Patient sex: M
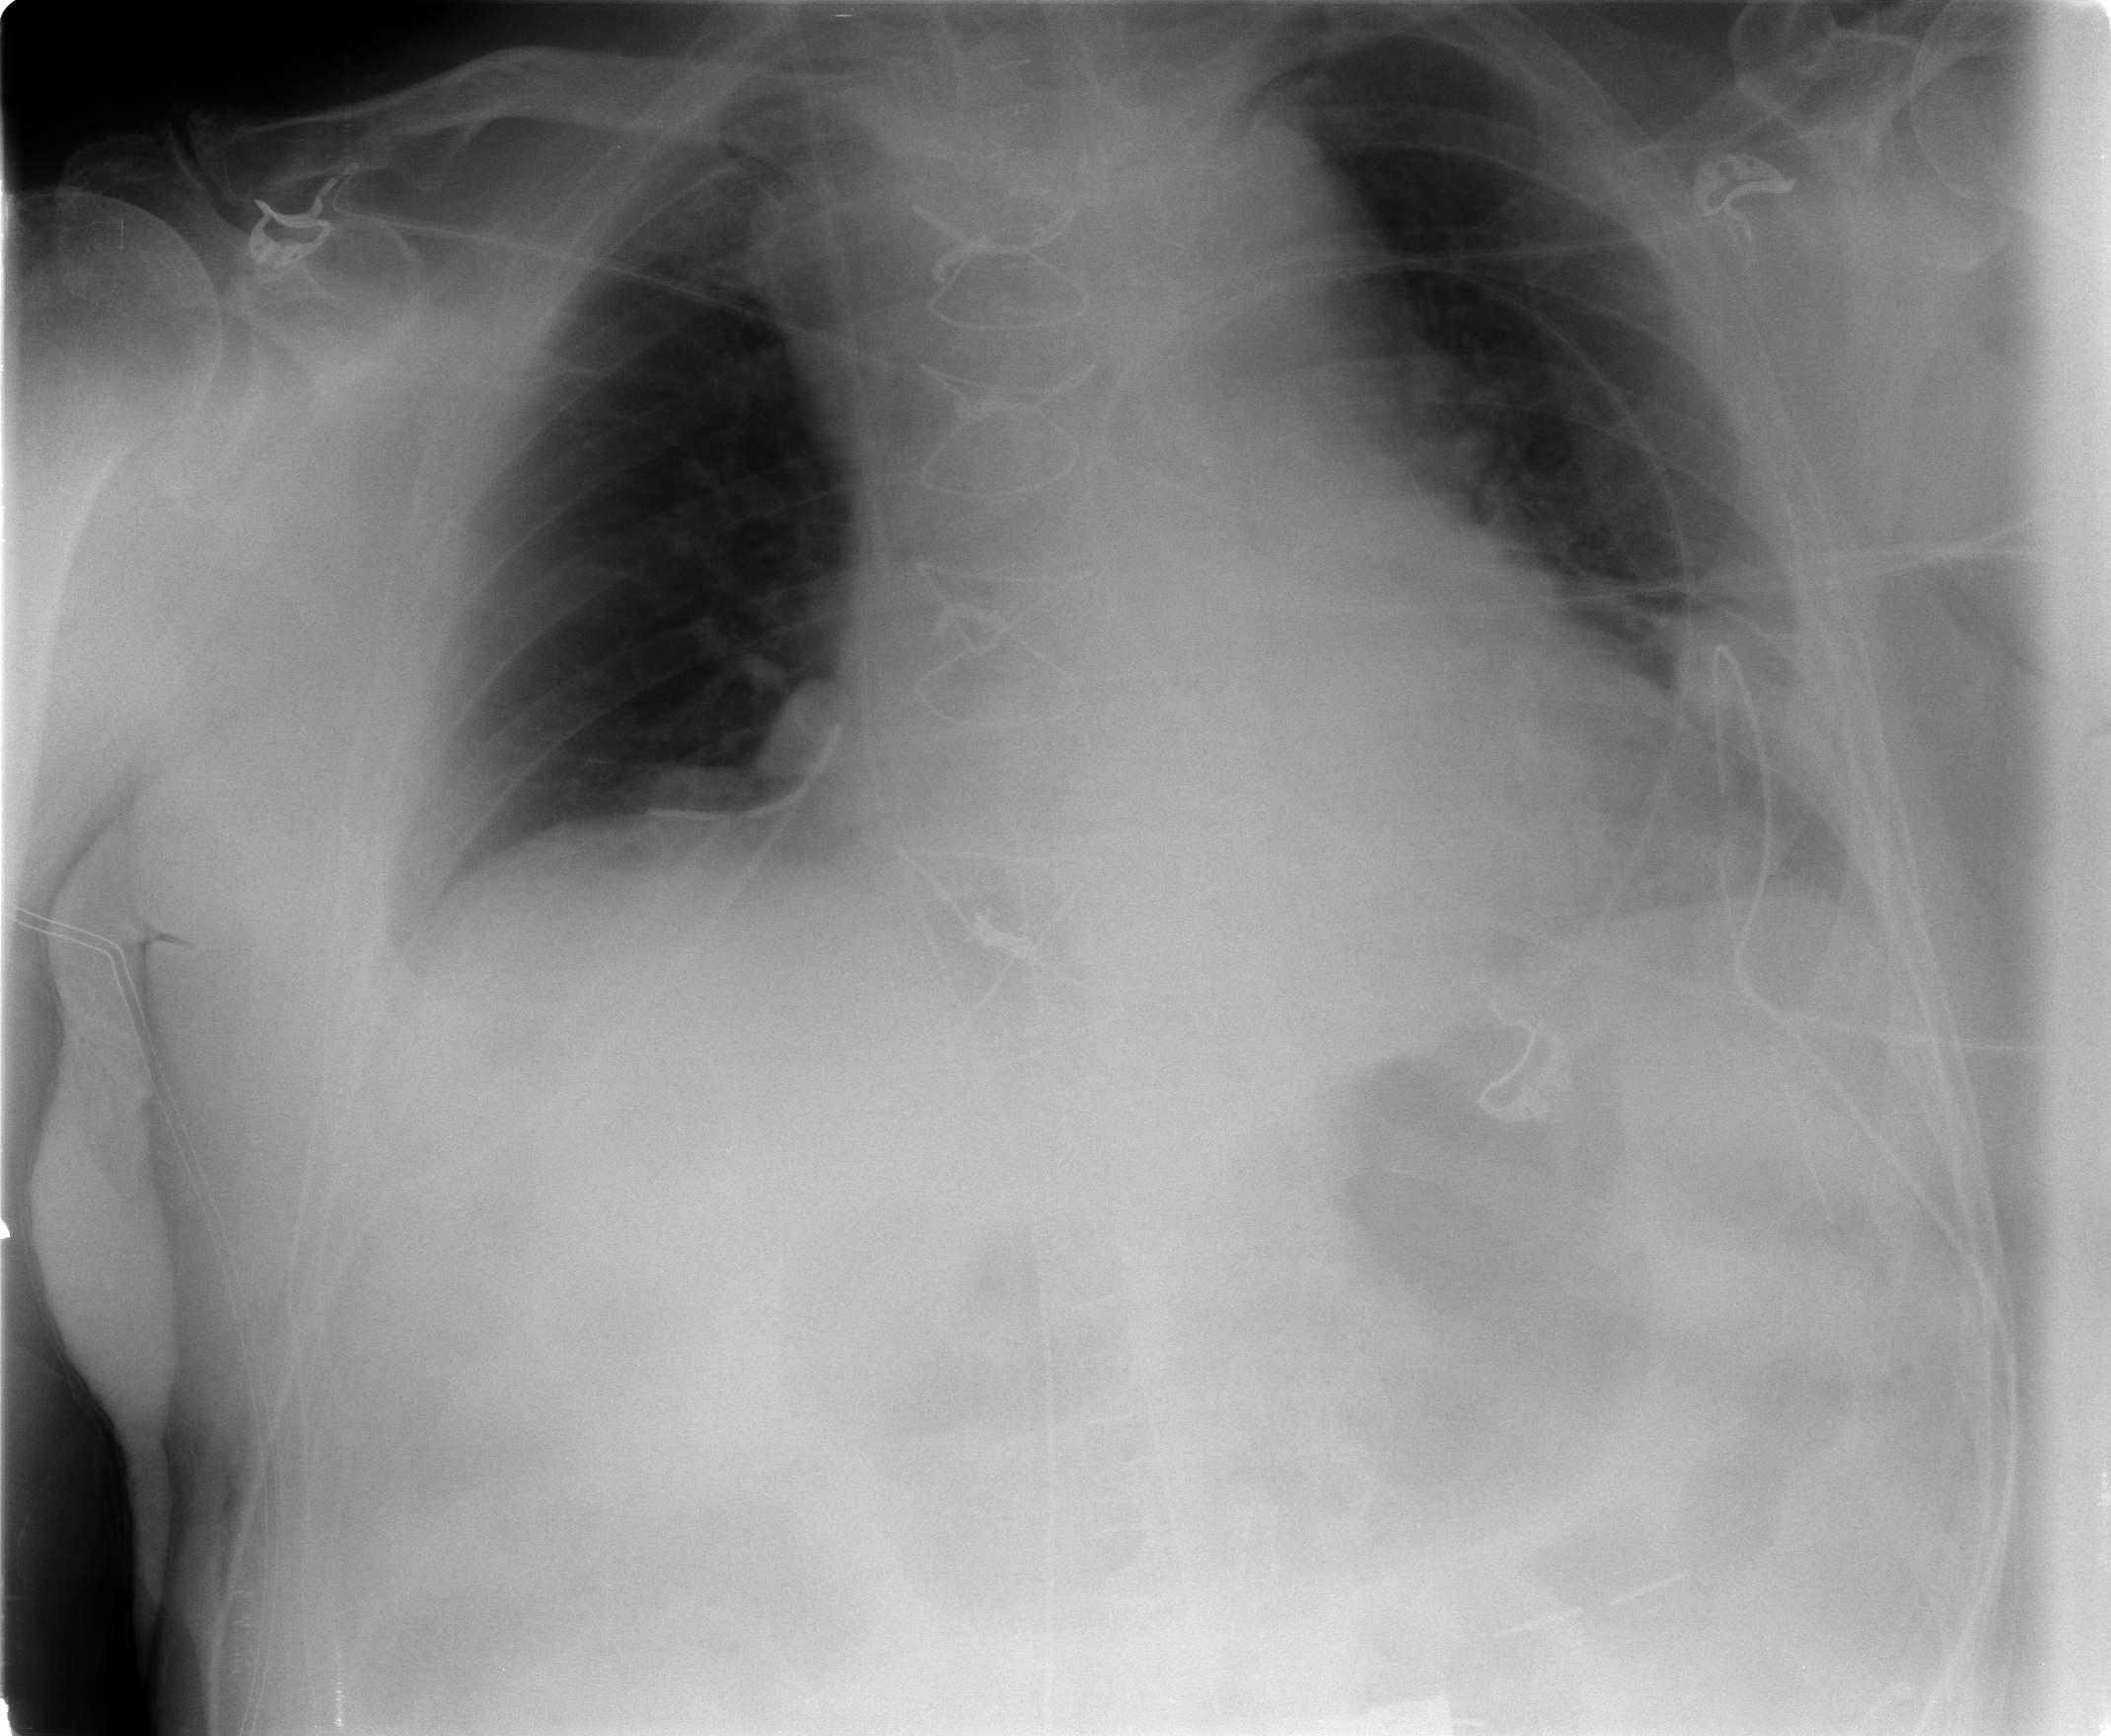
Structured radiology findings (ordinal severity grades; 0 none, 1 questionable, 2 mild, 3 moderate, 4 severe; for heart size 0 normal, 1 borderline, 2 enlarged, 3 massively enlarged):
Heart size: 2
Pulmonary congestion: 1
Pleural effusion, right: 2
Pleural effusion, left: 2
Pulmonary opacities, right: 0
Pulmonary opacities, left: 0
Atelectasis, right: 2
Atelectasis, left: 2